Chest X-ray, PA view. Patient: 72 years old, sex M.
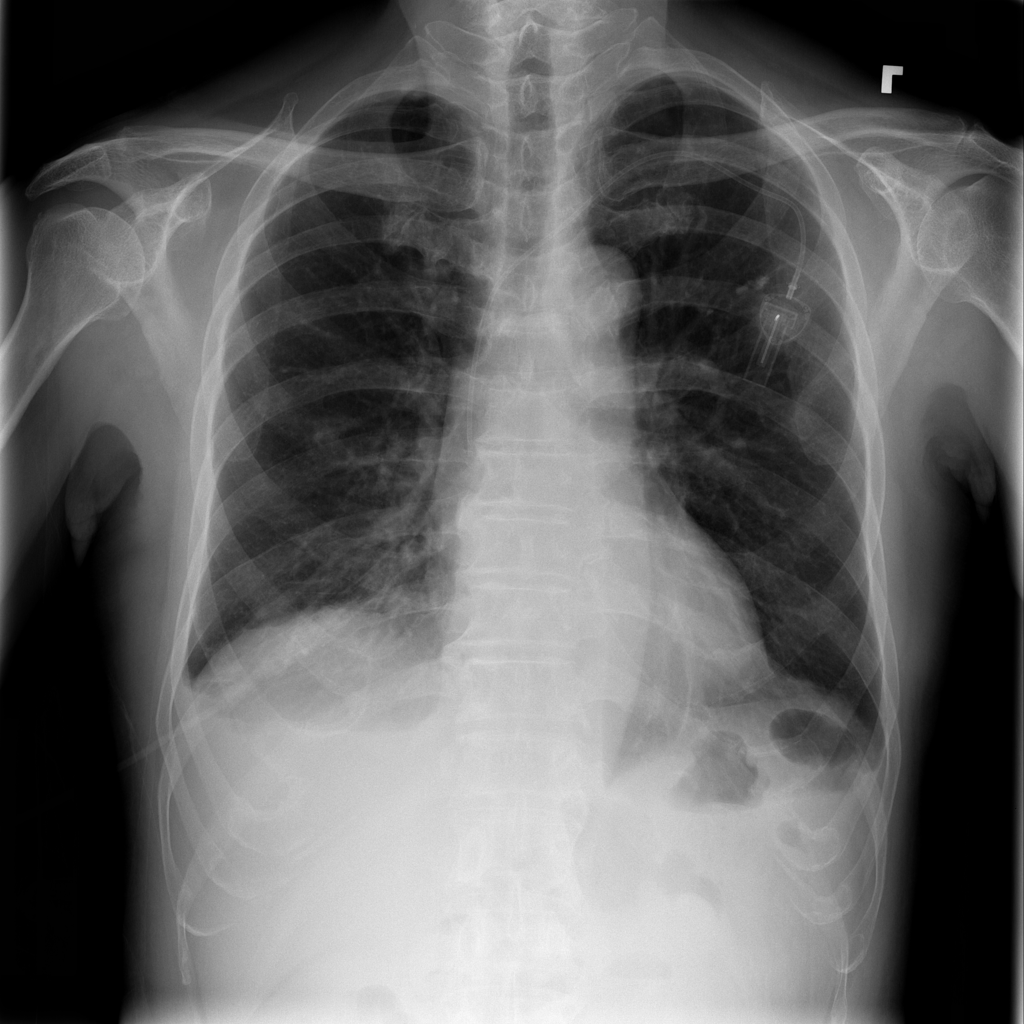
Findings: Effusion